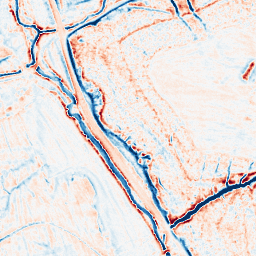
Category: edge_preserving
Decomposition family: anisotropic_diffusion
Decomposition parameters: iterations: 20
kappa: 30
gamma: 0.15
Upsampling method: cubic_mitchell
Upsampling parameters: scale: 4
Upsampling scale: 4